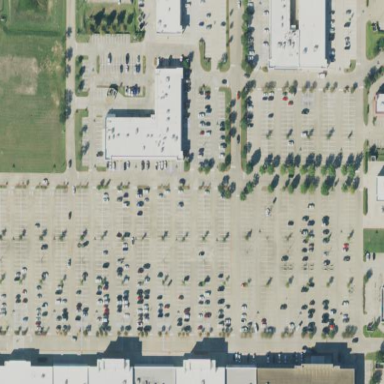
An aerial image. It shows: Retail area.